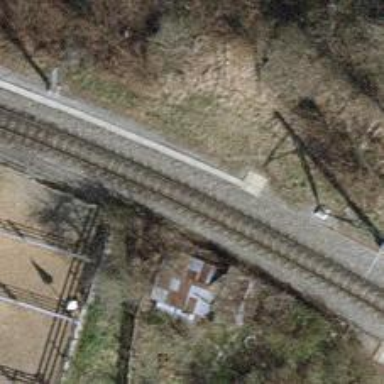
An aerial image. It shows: Narrow-gauge railway bridge with electrified contact lines over single track.